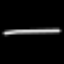
Label: line